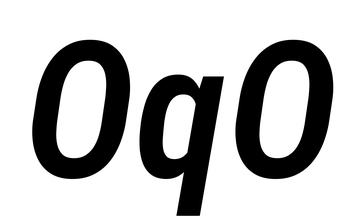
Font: Roboto-Italic_Condensed_SemiBold_Italic